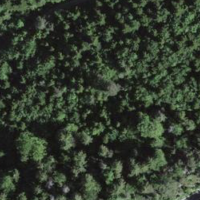
EUNIS habitat code: 44
Species observed at this site:
Cardamine heptaphylla